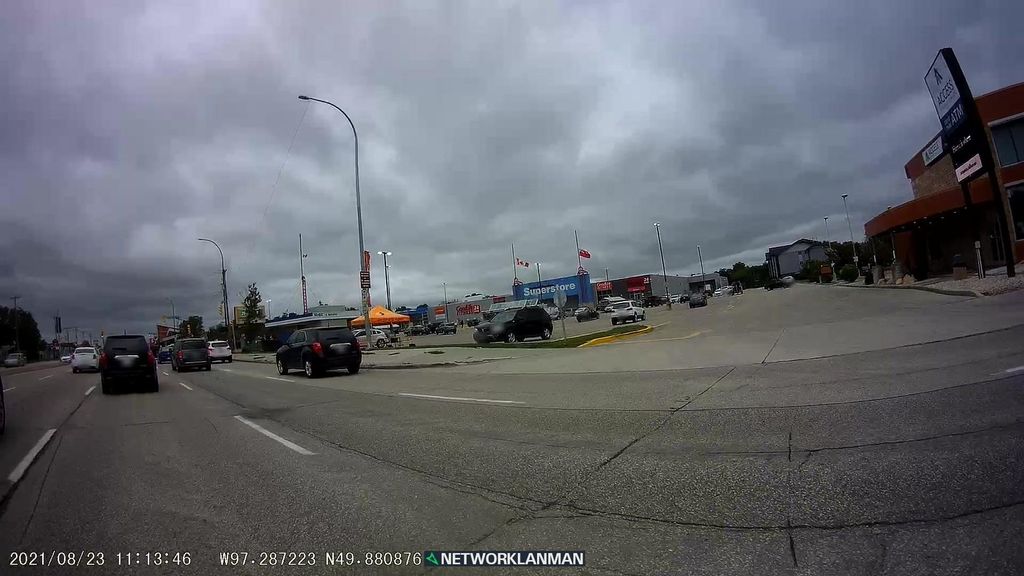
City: winnipeg